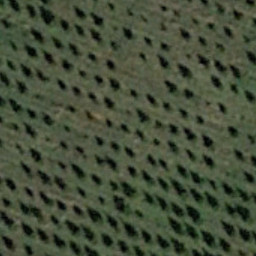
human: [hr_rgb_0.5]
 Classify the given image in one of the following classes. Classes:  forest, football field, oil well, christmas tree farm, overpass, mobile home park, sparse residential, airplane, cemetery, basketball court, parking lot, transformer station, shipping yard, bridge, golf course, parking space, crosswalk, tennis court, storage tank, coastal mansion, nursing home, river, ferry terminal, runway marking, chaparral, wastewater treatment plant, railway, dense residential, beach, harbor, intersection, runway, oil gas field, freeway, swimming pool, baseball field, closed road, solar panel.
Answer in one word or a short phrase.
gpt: christmas tree farm